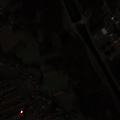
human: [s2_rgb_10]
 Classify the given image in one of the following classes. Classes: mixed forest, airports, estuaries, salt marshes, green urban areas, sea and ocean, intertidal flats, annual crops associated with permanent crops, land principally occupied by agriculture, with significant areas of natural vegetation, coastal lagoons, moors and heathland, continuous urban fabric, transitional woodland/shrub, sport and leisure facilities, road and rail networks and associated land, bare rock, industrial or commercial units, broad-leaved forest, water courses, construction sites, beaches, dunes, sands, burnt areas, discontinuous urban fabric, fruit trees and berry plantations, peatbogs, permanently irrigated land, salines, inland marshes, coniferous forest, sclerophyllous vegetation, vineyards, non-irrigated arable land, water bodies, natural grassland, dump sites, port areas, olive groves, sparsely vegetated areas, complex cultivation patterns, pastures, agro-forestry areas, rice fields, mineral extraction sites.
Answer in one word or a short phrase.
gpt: discontinuous urban fabric, construction sites, non-irrigated arable land, broad-leaved forest